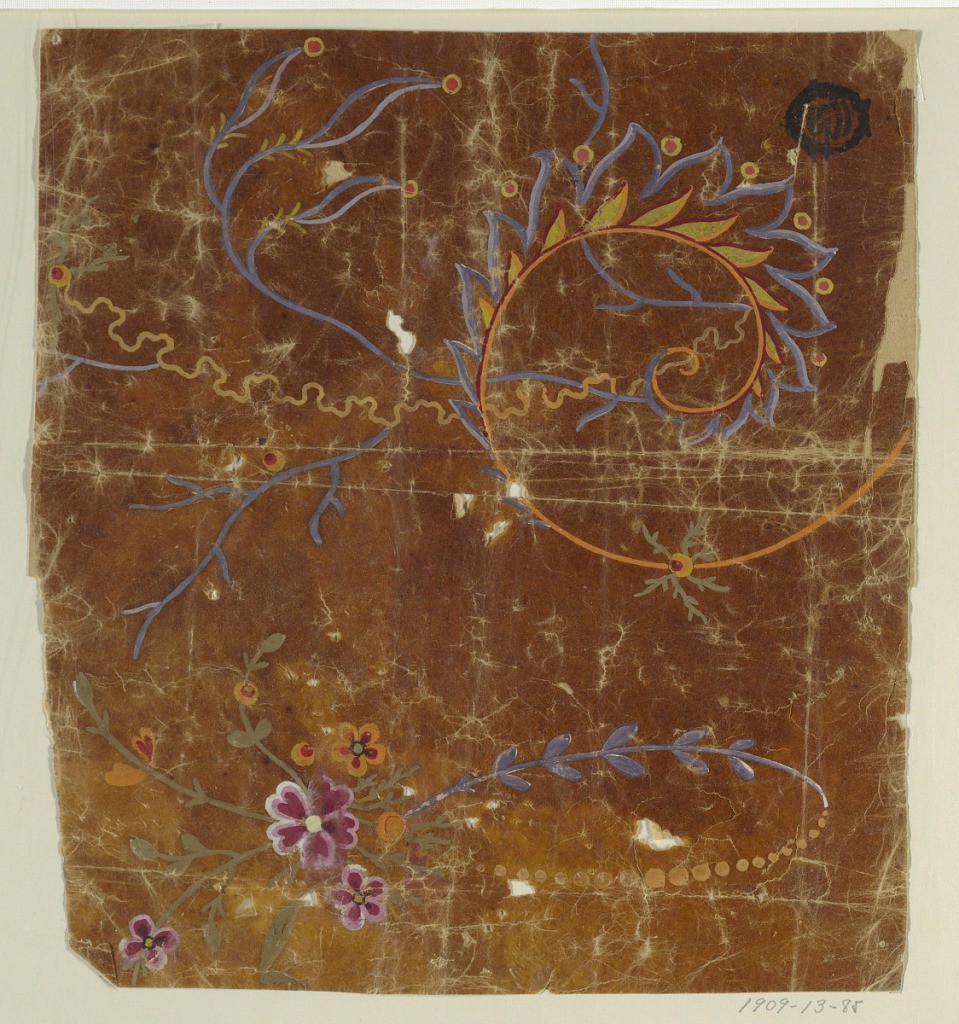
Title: Design for a Woven Fabric, Fragment
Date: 1815-1840
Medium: Gouache on oily tracing paper
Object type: Drawing
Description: A ring consisting of a leaf bough and a row of beads is perpendicularly shown suspended from a bunch of flowers. At left: A leaf spiral from which boughs rise is connected by an undulated thread with a bud on top, at right.